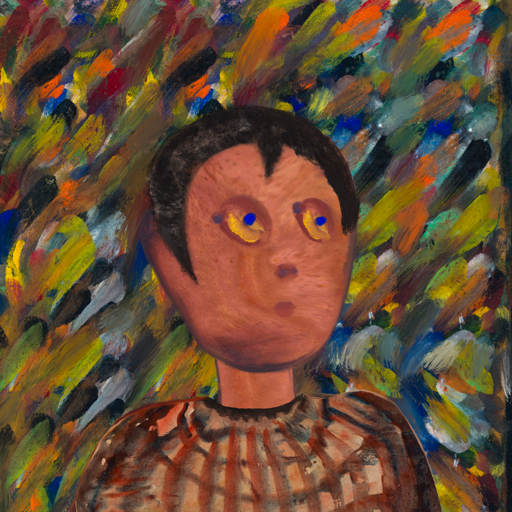
Background: An_Impression, Head And Neck Side: Mother_And_Son_Mother, Face Side: Mother_And_Son_Son, Bust: Orphan, Hair Side: Roy_Bahadur, Head Accessory: Blank, Second Necklace: Blank, Necklace: Blank, Baby: Blank